Question: I have an app I am developing and it definitely is having some memory issues after extended use on the iPad mini 1. The debugger will start spitting out memory warnings until it crashes and I would like to know what controller in our code is causing this problem.
Here is an example of the debug message.
'''
2015-03-11 17:04:02.420 PROJECT_NAME[154:4100] Received memory warning.
'''
The Debug message I get gives a timestamp and the Project Name with some info in brackets. How can I use this to find what controller is causing this problem? The bracket info doesn't seem to be code line numbers since the name before it is the project name not a file name.
The other alternative I've been thinking is possibly putting a print statement in the controllers 'didRecieveMemoryWarning()' function.
What is the best to track down and debug these in Swift?
Let me know if I need to provide more info.
I am also curious to know about some of the common causes for memory leaks in Swift? In my case I am using a UITableView that navigates through a navigation controller to another UITableView. The second table view contains some custom cells which use mainly texts and small images. I'm assuming that the images (although small and mainly for asthetic purposes) are whats causing the issue. I'm going to use instruments as suggested next to debug this to find out exactly what is doing this.
So I've been playing in the profiler trying to find things that could be causing memory leaks, and allot of the things in the profiler seem to be code that is library code, but I did after some sifting find some references to stuff that was in my code. One consistently was repeated being the following.

This code is inside the a custom 'UITableViewCell' awake from Nib method, and has to do with setting the initial state of an image that will change depending on the state of the data that belongs to that cell. I'm guessing that this dynamic image loading could be causing one of these problems. The question is, what do I do to fix it?
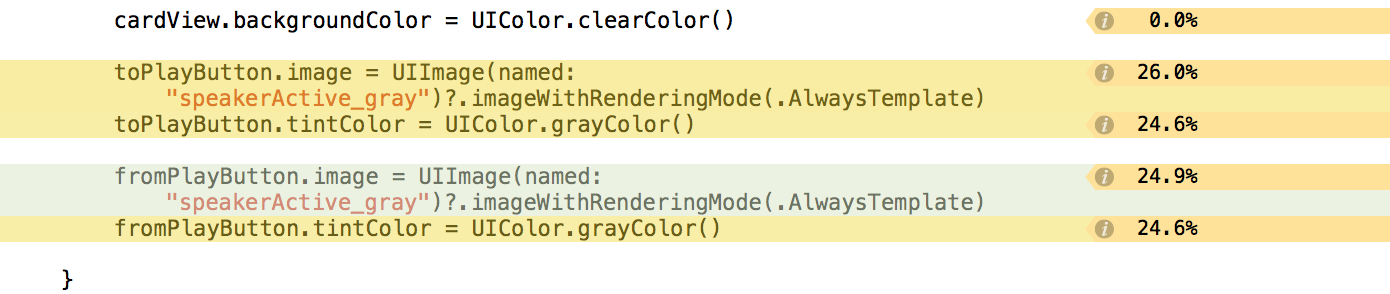
Answer: At this point, you need to change gears if you want to identify the source of your memory problems. Use Instruments as illustrated in WWDC 2013 video <URL>. We can't advise you how to remedy the problem until you identify the source of the problem, and Instruments will help you do that.
While those presentations illustrate the practice with Objective-C, the principles are the same in Swift, and the use of the Allocations and Leaks tools in Instruments is the same.